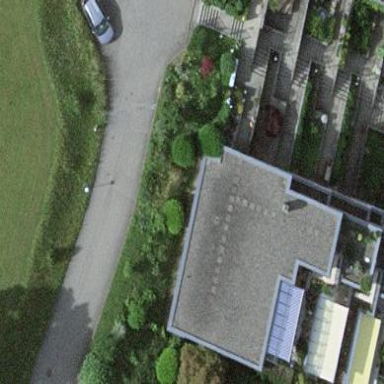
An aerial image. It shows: Terrace building.